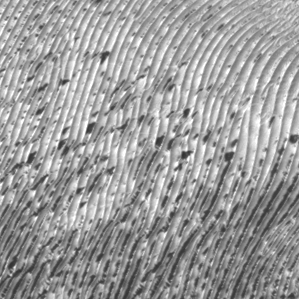
Label: frost